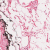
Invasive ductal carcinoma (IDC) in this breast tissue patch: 0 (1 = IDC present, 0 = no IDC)